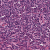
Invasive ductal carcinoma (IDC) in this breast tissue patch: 1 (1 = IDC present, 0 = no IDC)